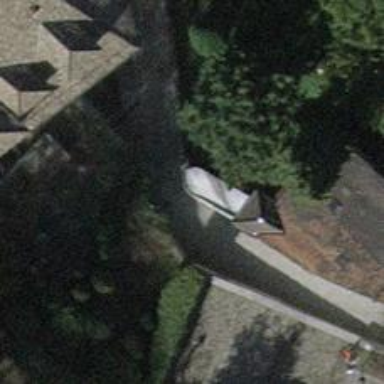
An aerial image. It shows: Wall is shown in the image.